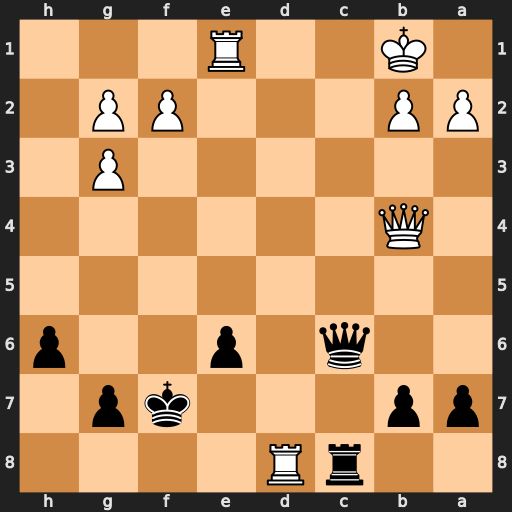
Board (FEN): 2rR4/pp3kp1/2q1p2p/8/1Q6/6P1/PP3PP1/1K2R3
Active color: b
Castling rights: -
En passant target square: -
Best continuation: Qc2+ Ka1 Qc1+ Rxc1 Rxc1#